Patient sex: F
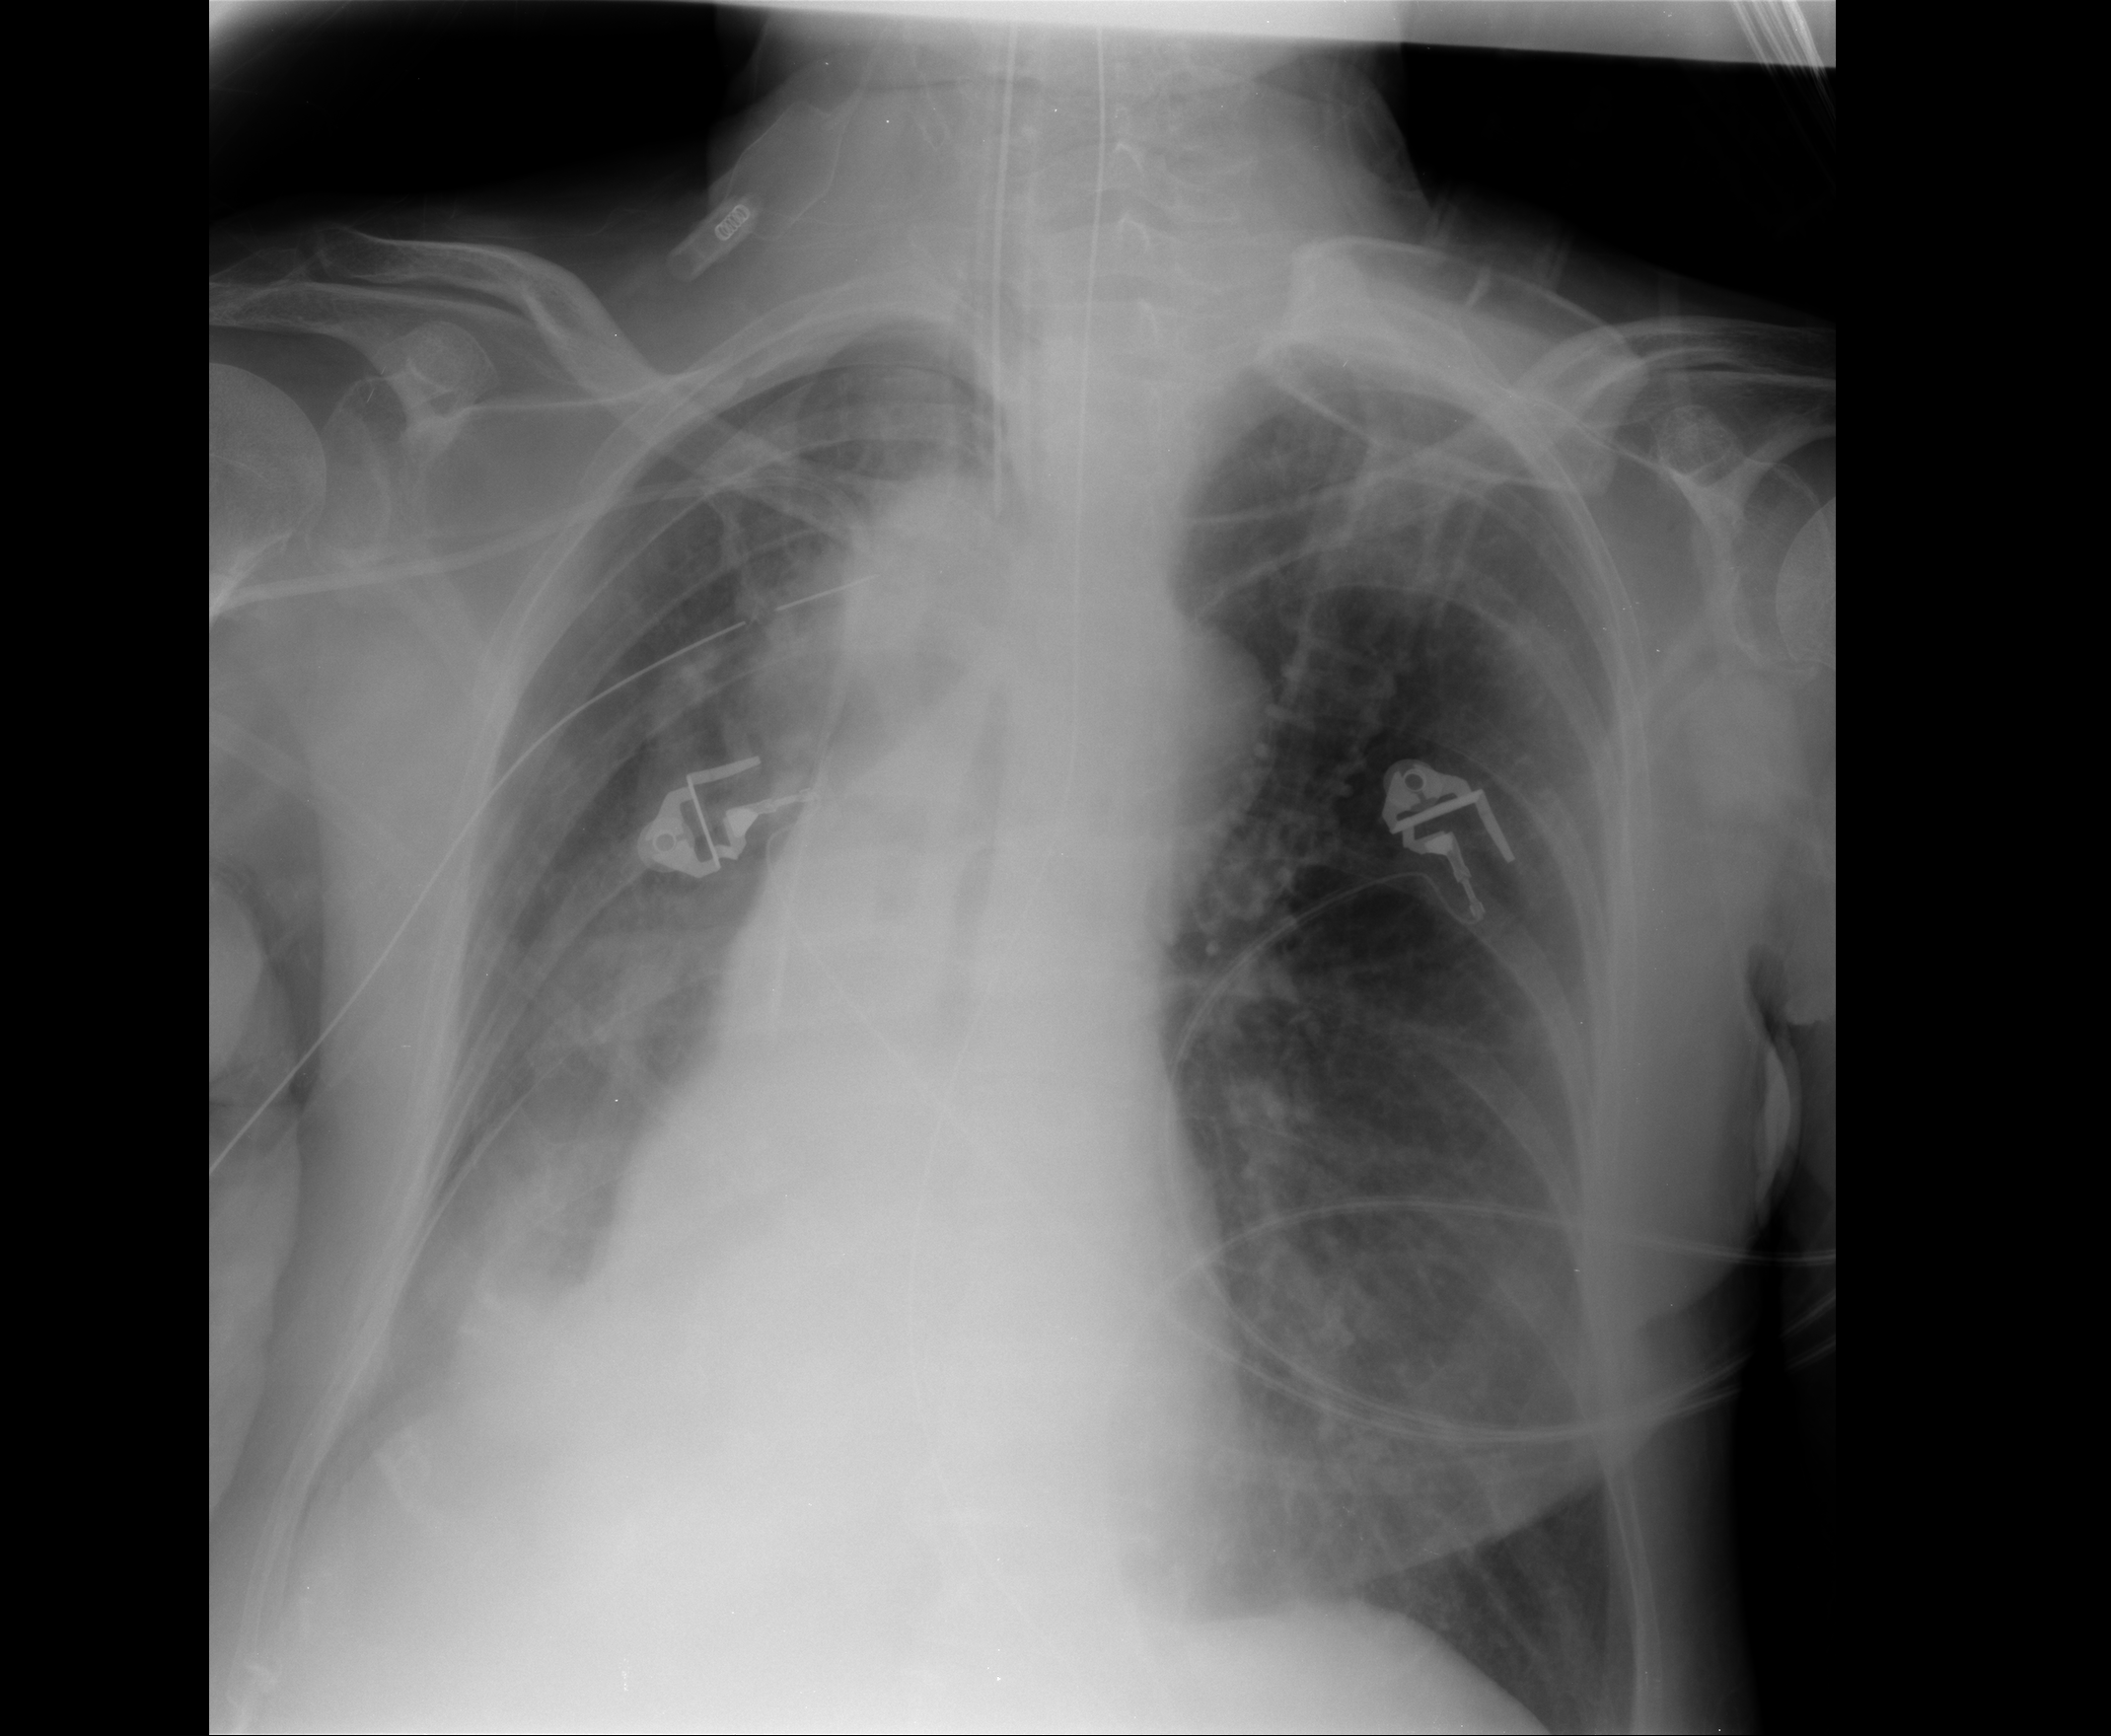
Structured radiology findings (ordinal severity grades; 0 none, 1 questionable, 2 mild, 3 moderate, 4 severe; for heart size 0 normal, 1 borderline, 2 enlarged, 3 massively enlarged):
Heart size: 0
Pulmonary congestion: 0
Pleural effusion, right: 0
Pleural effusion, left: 0
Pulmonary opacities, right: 1
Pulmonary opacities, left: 0
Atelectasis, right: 3
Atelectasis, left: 1